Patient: sex M, age 17
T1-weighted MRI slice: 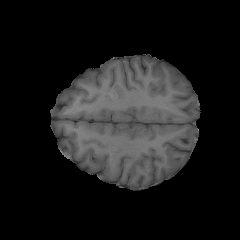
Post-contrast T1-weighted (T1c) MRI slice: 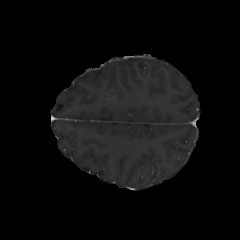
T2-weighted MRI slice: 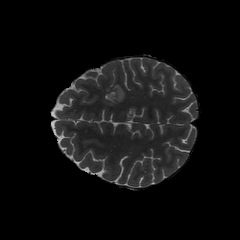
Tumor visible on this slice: yes
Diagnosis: Astrocytoma, IDH-mutant
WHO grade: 4